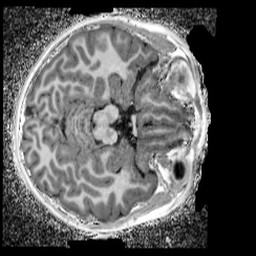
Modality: UNIT1_denoised
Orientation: axial
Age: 12
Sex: female
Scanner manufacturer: siemens
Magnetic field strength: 3 T
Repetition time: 4 s
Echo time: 0.00299 s